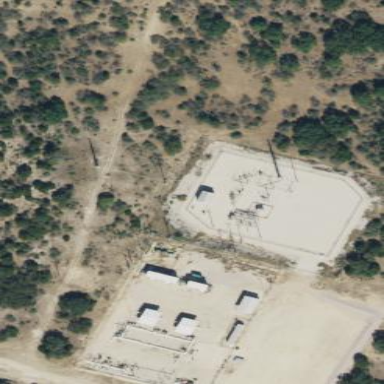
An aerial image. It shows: Industrial power substation surrounded by fence.